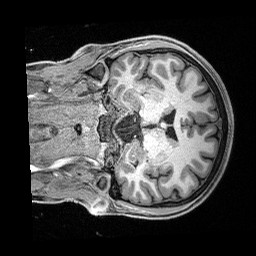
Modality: T1w
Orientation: coronal
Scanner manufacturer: siemens
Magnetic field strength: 3 T
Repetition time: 2.4 s
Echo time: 0.00122 s